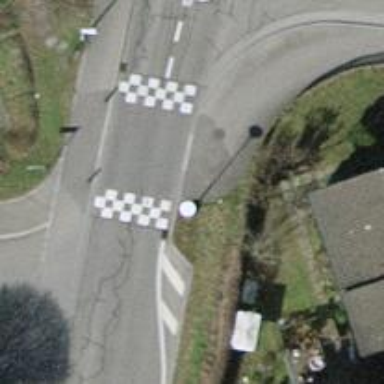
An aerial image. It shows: Table-style traffic calming feature.